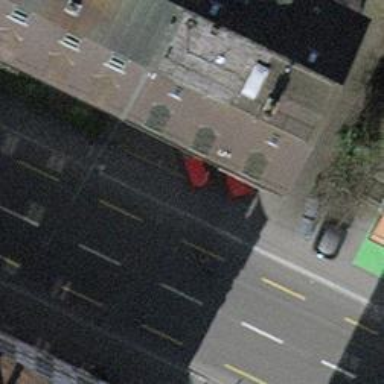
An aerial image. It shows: Car-sharing service available at this location.